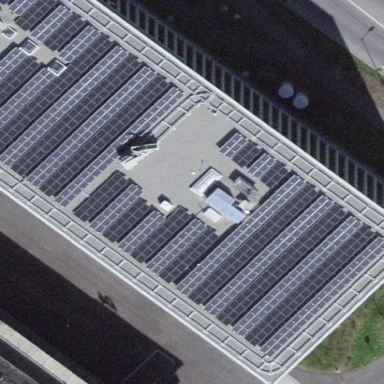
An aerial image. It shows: Solar power generator.